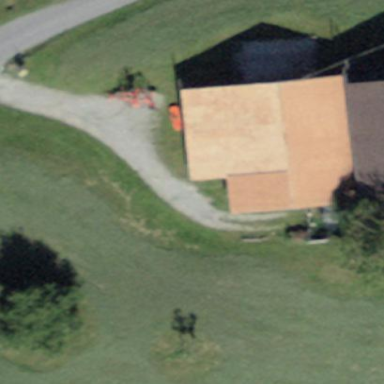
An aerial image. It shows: Barn.